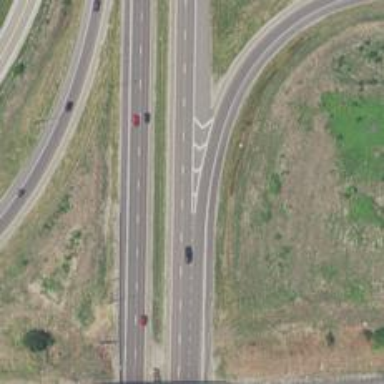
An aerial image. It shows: Road marking featuring gore chevron.